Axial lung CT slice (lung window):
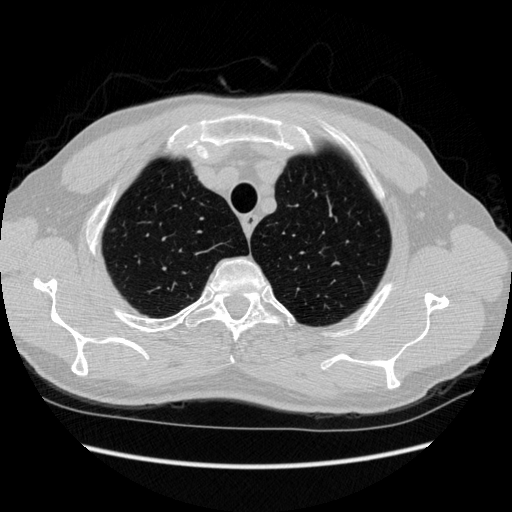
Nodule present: no